Interaction volume radius: 5 \u00c5
Interaction volume height: 15 \u00c5
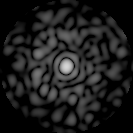
Disorder parameter: 0.8388